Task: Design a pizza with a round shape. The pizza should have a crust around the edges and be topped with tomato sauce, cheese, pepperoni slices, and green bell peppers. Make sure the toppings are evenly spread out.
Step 122:
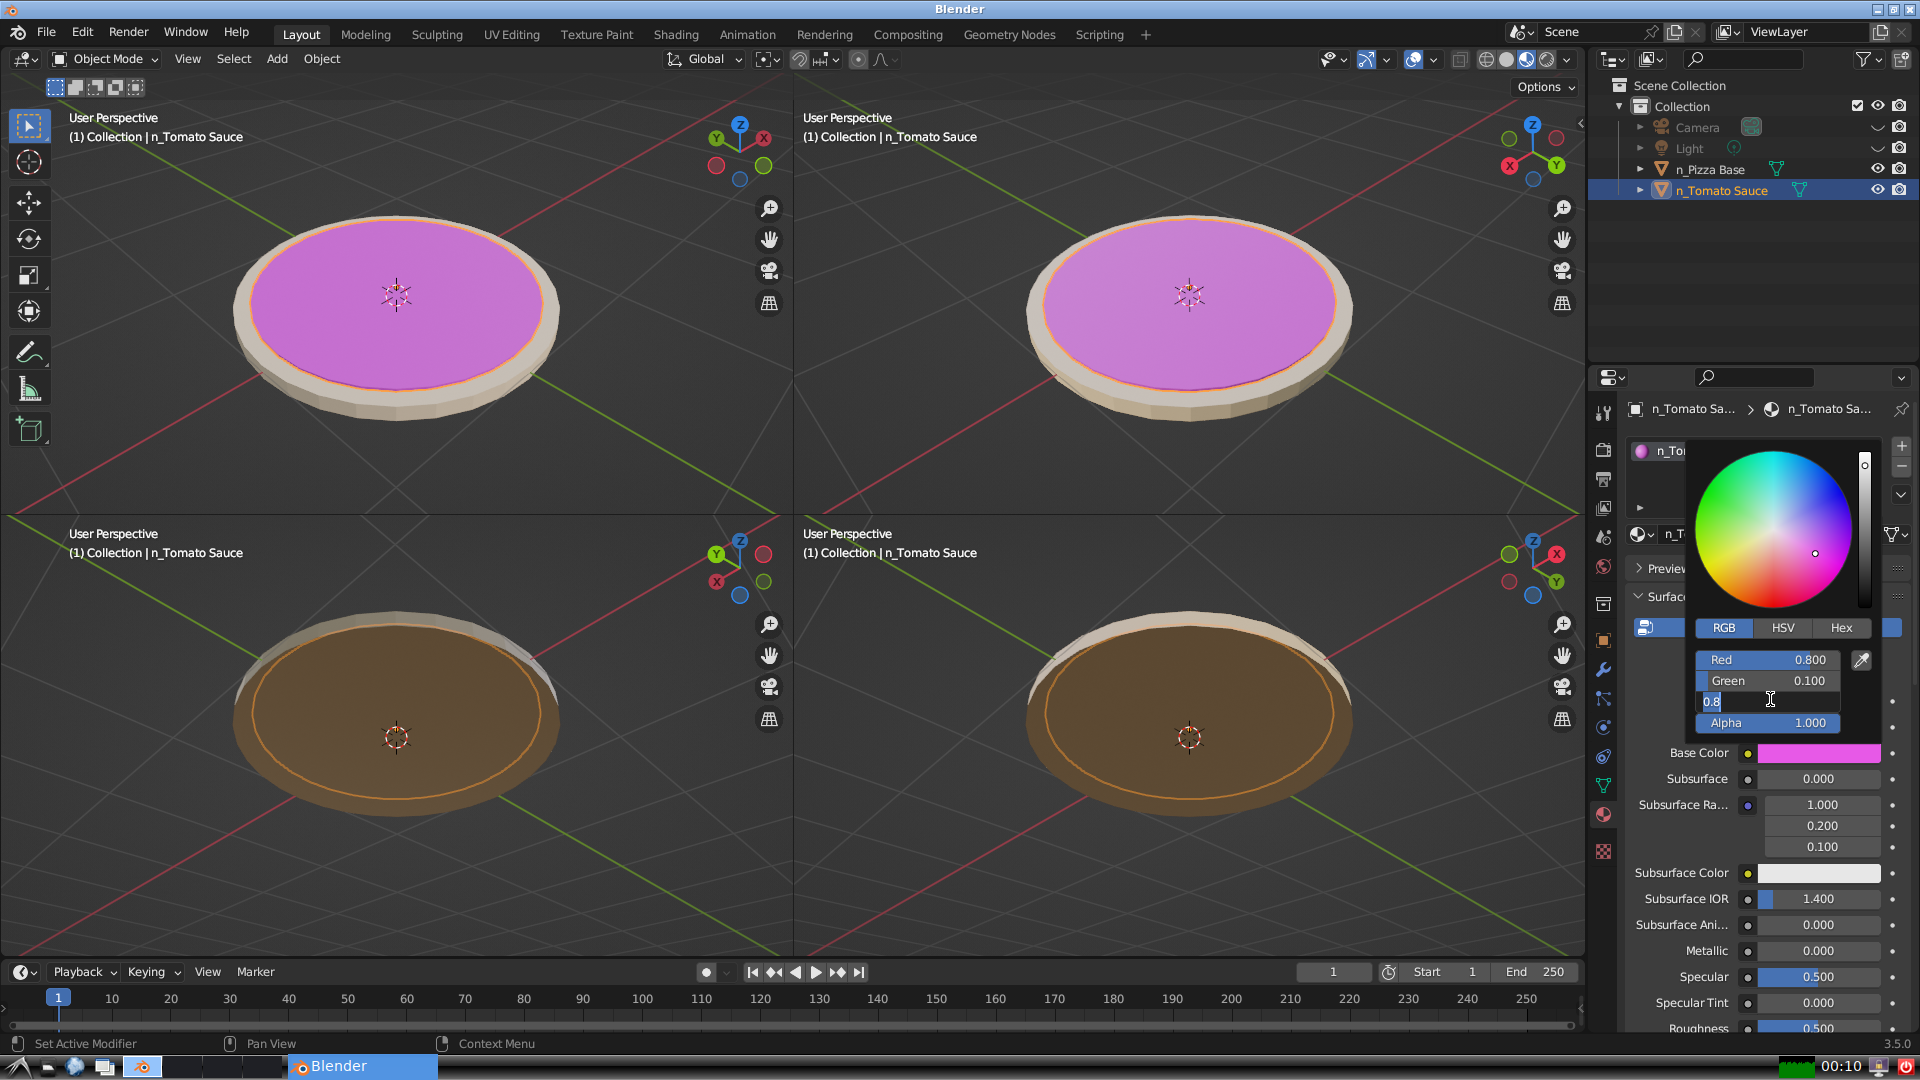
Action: input_text: 0.1